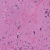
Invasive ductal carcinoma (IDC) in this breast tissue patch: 0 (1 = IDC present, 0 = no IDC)